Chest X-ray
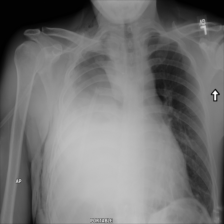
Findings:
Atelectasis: negative
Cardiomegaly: negative
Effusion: positive
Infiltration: negative
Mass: positive
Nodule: negative
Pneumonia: negative
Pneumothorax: negative
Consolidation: negative
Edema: negative
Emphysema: negative
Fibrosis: negative
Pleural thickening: negative
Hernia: negative